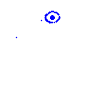
Particle: electron